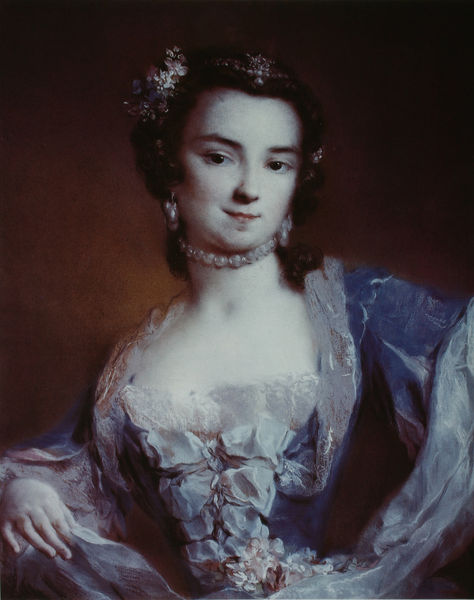
Titel: Die Tänzerin Barbarina
Künstler: Rosalba Carriera
Standort: Dresden
Institution: Gemäldegalerie Alte Meister
Schlagwörter: blau, dunkel, gemälde, hand, haut, kopf, schatten, weiß, gelb, mädchen, ausschnitt, blume, blumen, braun, decolte, finger, frankreich, frau, frisur, grau, haar, hell, hintergrund, kleid, licht, mund, nase, ohr, ohrring, schmuck, schwarz, stirn, blick, blüten, dame, rot, schal, schleier, tuch, mode, schleife, wand, arm, augen, barock, blass, falten, gesicht, haarschmuck, halten, inkarnat, kleidung, kragen, samt, spitze, stehen, bildnis, hals, hände, portrait, porträt, auge, gewand, gold, haare, pose, reich, stoff, adel, kind, ohrringe, saum, spitzen, schleifen, augenbrauen, blässe, brustbild, bruststück, dekollete, dekolletee, dekoltee, diadem, lippen, ohren, perle, perlen, rokoko, rosa, schminke, schön, seide, vornehm, lächeln, taille, halsband, mieder, tüll, backen, kette, lila, violett, falte, brauen, glanz, pupillen, edel, rüsche, rüschen, augenbraue, naht, perlenkette, halskette, kokett, flieder, satin, porzellan, enface, körperschatten, ohring, frauenbildnis, bleich, korsett, königin, ohringe, klassik, schmallippig, decoltee, taft, majestätisch, ballkleid, schleif, anmutig, geschmückt, blaustichig, blaustich, portarit, fingerspitzen, decolletee, blaues kleid, herrin, biese, festkleid, perlohrringe, frabkreich, tull, stecker, juwel, rüsch, de la tour, dekoleeté, herrrin, juwelen, perlenschmuck, perlohring, perlperlendiadem, rüscnen